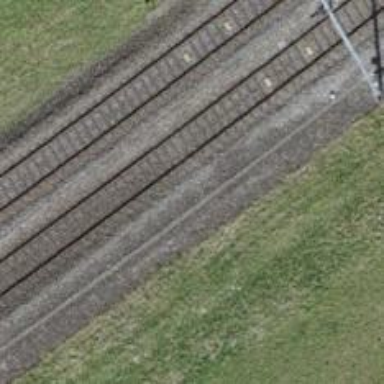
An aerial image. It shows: Railway with electrified contact lines.